Question: I am newbee,So please help me with big heart, How can we connect a UIview controller button click to uitableviewcontroller(it containing navigation bar also) in Story board?i tried lots please help me?
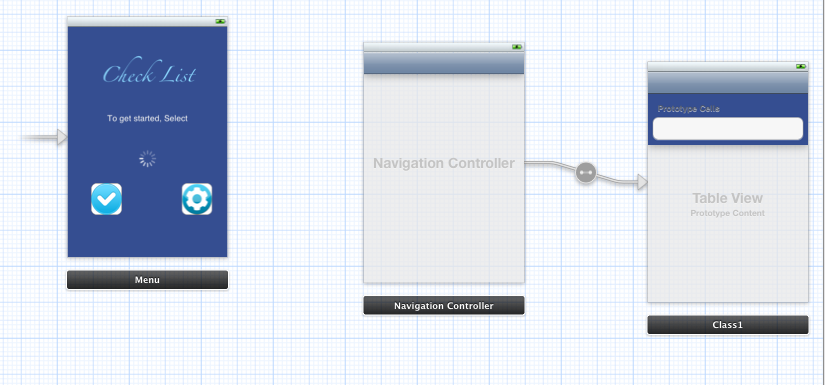
Answer: Right click (or hold down the key while you click) on the button, and then drag to the navigation controller and you should see a line between the two controllers show up (and the navigation controller will be highlighted at the point you can let go and establish the segue). You'll see a pop up and you can describe whether it's a modal segue (which it looks like would be in this case because the parent view doesn't have a navigation controller of its own, whereas the child does) or whatever.
Incidentally, are those two "buttons" actually buttons with images, or image views? If image views, you'll want to replace them with buttons and set the button to a custom button, and then supply the image. It will look the same, but you'll have button functionality. You can't do segue's from plain old image views, only buttons.